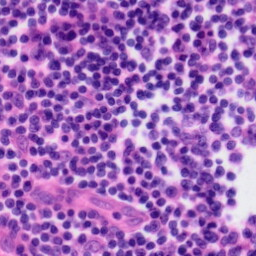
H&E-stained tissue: Tonsil